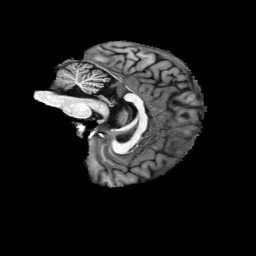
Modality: T1w
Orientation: sagittal
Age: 31
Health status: healthy
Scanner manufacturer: philips
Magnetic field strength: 3 T
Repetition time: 0.00786 s
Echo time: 0.003609 s